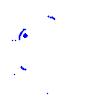
Particle: kaon